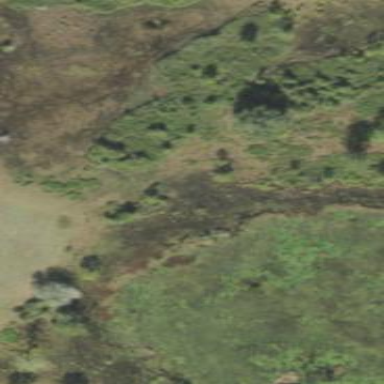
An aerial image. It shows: Wetland area characterized by wet meadow.